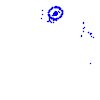
Particle: kaon